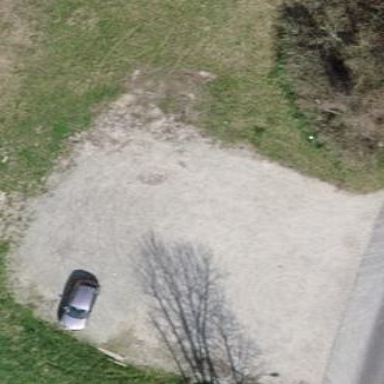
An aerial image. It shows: Parking area with dirt surface of grade3 track type.